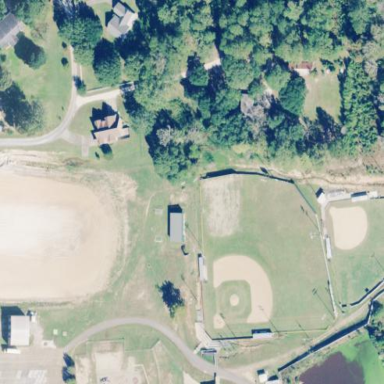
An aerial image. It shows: Baseball pitch for leisure land.